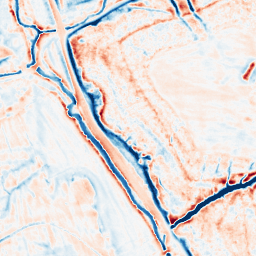
Category: edge_preserving
Decomposition family: guided
Decomposition parameters: radius: 4
eps: 0.1
Upsampling method: linear_exact
Upsampling parameters: scale: 2
Upsampling scale: 2